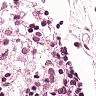
Metastatic tissue present: no